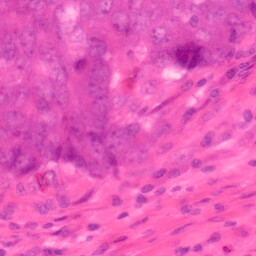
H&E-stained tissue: Colon